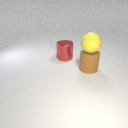
large yellow rubber sphere above large brown rubber cylinder